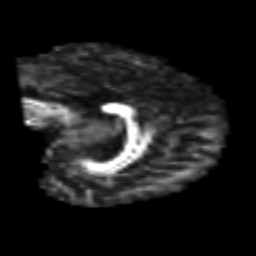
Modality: FA
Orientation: sagittal
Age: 25
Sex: male
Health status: healthy